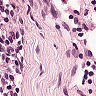
Metastatic tissue present: no